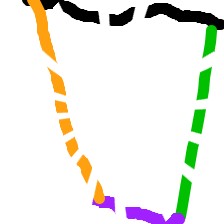
Shape: trapezoid